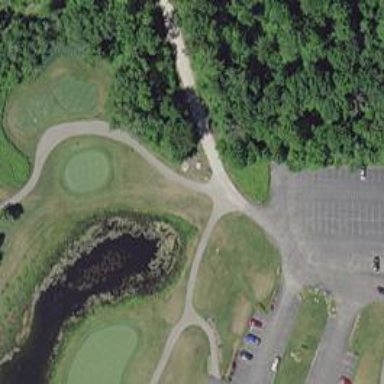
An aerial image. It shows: Path designed for golf carts.